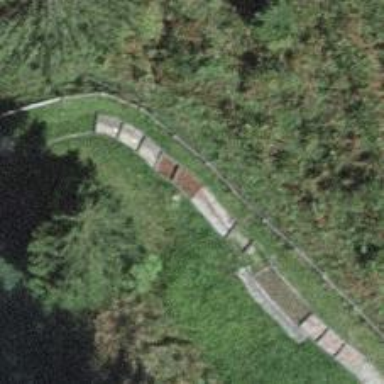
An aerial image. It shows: Unpaved path.